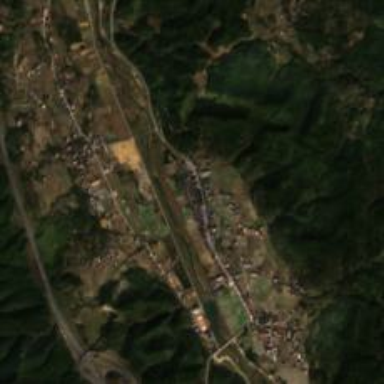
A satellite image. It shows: Ethnic township within town.